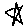
Label: star